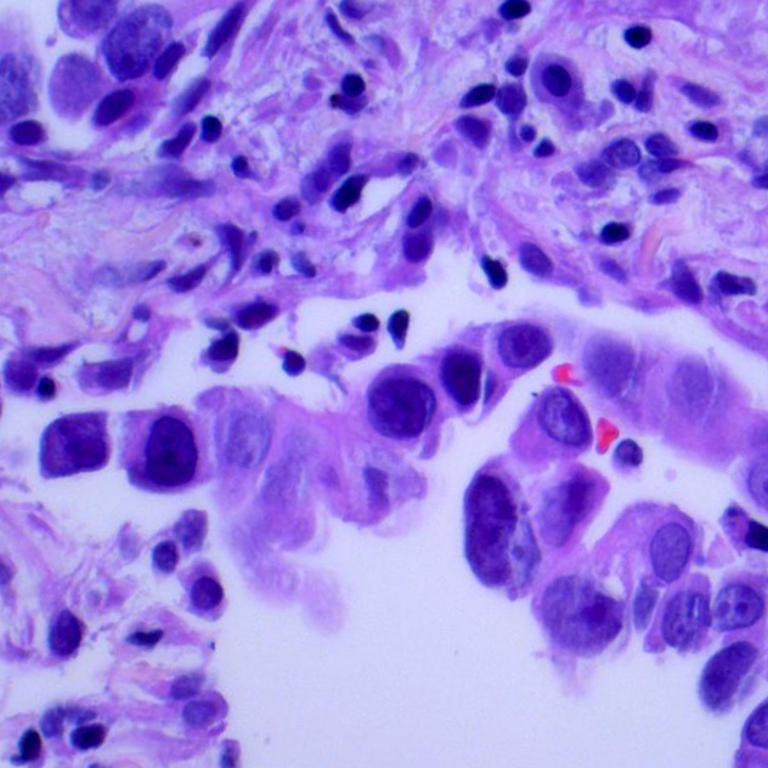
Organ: lung
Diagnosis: adenocarcinomas